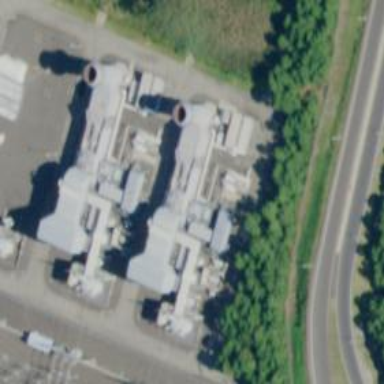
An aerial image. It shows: Gas turbine generator powered by gas.